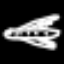
Label: airplane